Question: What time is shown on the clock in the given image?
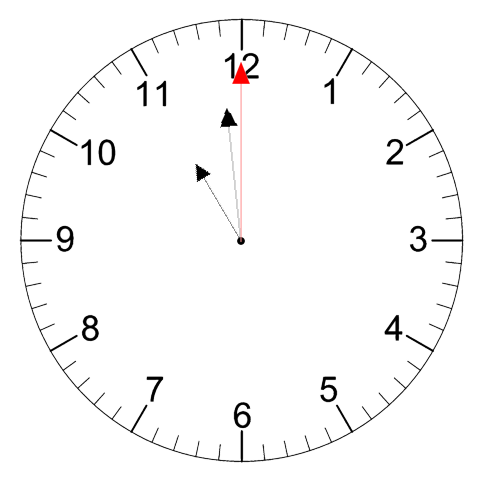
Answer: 10:59:00